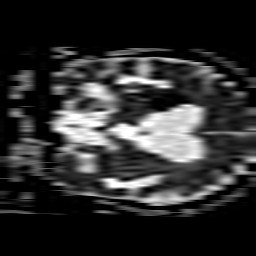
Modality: ADC
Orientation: coronal
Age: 86
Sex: male
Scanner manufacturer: philips
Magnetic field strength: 3 T
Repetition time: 4.003 s
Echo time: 0.06119 s